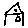
Label: house